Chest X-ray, AP view. Patient: 28 years old, sex M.
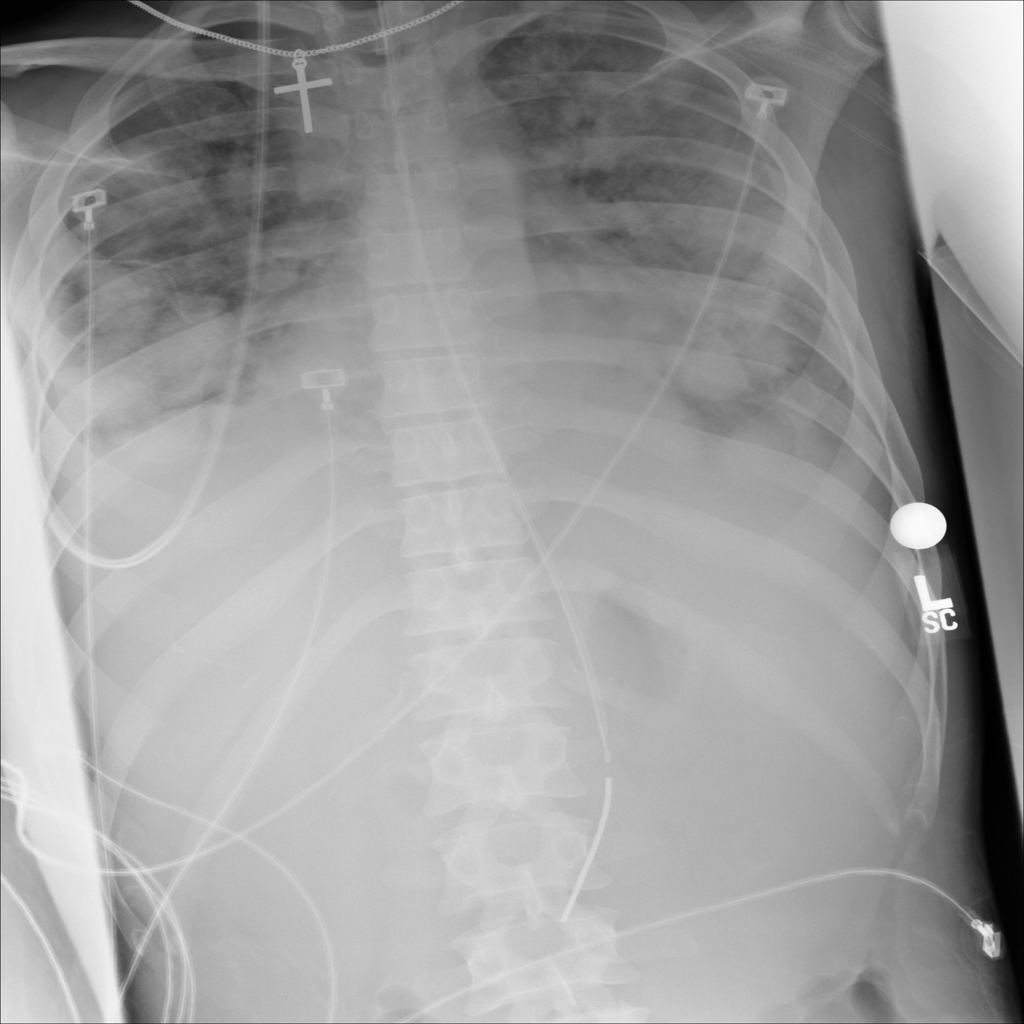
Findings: Mass